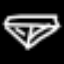
Label: diamond